Question: Single FormItem Demo in antd:<URL>. There only one FormItem generated dynamically everytime.
And, here is
But I always got some errors like wrong interaction, wrong validation or wrong form value.
My code:
'''
<Form.List name="passenger">
{(fields, { add, remove }) => {
return (
<div>
{fields.map((field, index) => (
<Form.Item
{...(index === 0 ? formItemLayout : formItemLayoutWithOutLabel)}
label={index === 0 ? 'Passengers' : ''}
required={false}
key={field.key}
>
<Form.Item
{...field}
validateTrigger={['onChange', 'onBlur']}
rules={[
{
required: true,
whitespace: true,
message: "Please input passenger's name or delete this field.",
},
]}
noStyle
>
<Input placeholder="passenger name" style={{ width: '40%' }} />
</Form.Item>
<Form.Item
name={['age', index]}
validateTrigger={['onChange', 'onBlur']}
rules={[
{
required: true,
whitespace: true,
message: "Please input passenger's age or delete this field.",
},
]}
noStyle
>
<Input placeholder="passenger age" style={{ width: '40%', marginRight: 8 }} />
</Form.Item>
{fields.length > 1 ? (
<MinusCircleOutlined
className="dynamic-delete-button"
onClick={() => {
remove(field.name);
}}
/>
) : null}
</Form.Item>
))}
<Form.Item>
<Button
type="dashed"
onClick={() => {
add();
}}
style={{ width: '60%' }}
>
<PlusOutlined /> Add field
</Button>
</Form.Item>
</div>
);
}}
</Form.List>
'''
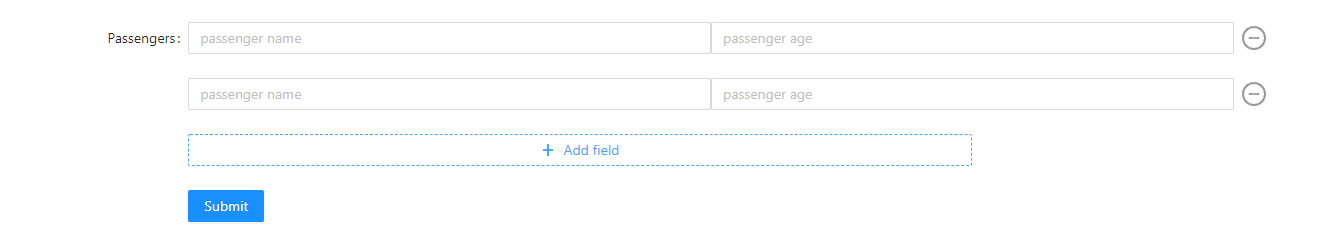
Answer: From the example provided by the antd team given by @Sushilzzz:
The trick is to use 'field.name' in the 'name' props of the 'Form.Item'. You don't have to nest the sub items in another item.
'''
<Form.List name="users">
{(fields, { add, remove }) => (
<div>
{fields.map((field) => (
<Form.Item name={[field.name, "name"]}>
<Input placeholder="Name" />
</Form.Item>
...
'''